Question: I use javacc 5.0 to generate a json parser with the grammar file: <URL>
But there are some errors in the generated java source code.
'''
char escape = '\\';
'''
and
'''
switch(echar)
{
case 'n':
buf.append(System.getProperties().get("line.separator")); to++;
break;
case 'r': buf.append('\r'); to++; break;
case 't': buf.append('\t'); to++; break;
case 'b': buf.append('\b'); to++; break;
case 'f': buf.append('\f'); to++; break;
case '\\': buf.append('\\'); to++; break;
case '"': buf.append('"'); to++; break;
case '\'': buf.append('\''); to++; break;
case '\r': to++; if (to < len && s.charAt(to) == '\n') to++; break;
case '\n': to++; break;
}
'''
And in the grammer file, they are:
'''
char escape = '\';
'''
And
'''
switch(echar)
{
case 'n':
buf.append(System.getProperties().get("line.separator")); to++;
break;
case 'r': buf.append('
'); to++; break;
case 't': buf.append(' '); to++; break;
case 'b': buf.append(''); to++; break;
case 'f': buf.append('
'); to++; break;
case '\': buf.append('\'); to++; break;
case '"': buf.append('"'); to++; break;
case ''': buf.append('''); to++; break;
case '
': to++; if (to < len && s.charAt(to) == '
') to++; break;
case '
': to++; break;
}
'''
These case chars should not be escaped, but how to do it?
---
The code can't be compiled in my IDEA, please see my screenshot:

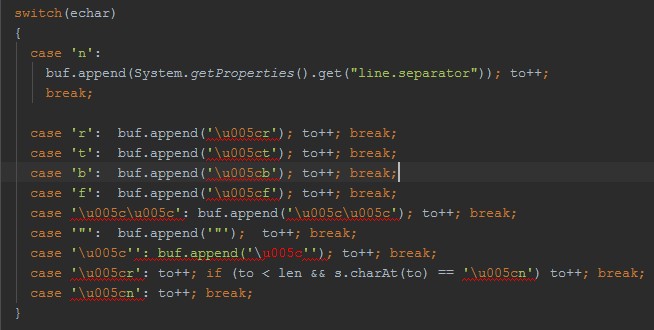
Answer: There is no error in the generated code. The literals ''\'' and ''\\'' mean the same thing in Java. The reason is that unicode escapes are processed first and other escape sequences are processed later. See section 3.2 of the JLS (3rd edition) <URL>
---
: The following was added in response to Freewind's comment
'''
theo-laptop:src theo$ javacc JSON.jj
Java Compiler Compiler Version 5.0 (Parser Generator)
(type "javacc" with no arguments for help)
Reading from file JSON.jj . . .
Note: UNICODE_INPUT option is specified. Please make sure you create the parser/lexer using a Reader with the correct character encoding.
File "TokenMgrError.java" is being rebuilt.
File "ParseException.java" is being rebuilt.
File "Token.java" is being rebuilt.
File "JavaCharStream.java" is being rebuilt.
Parser generated successfully.
theo-laptop:src theo$ fgrep \u005c JSON.java
char escape = '\\';
case 'r': buf.append('\r'); to++; break;
case 't': buf.append('\t'); to++; break;
case 'b': buf.append('\b'); to++; break;
case 'f': buf.append('\f'); to++; break;
case '\\': buf.append('\\'); to++; break;
case '\'': buf.append('\''); to++; break;
case '\r': to++; if (to < len && s.charAt(to) == '\n') to++; break;
case '\n': to++; break;
theo-laptop:src theo$ javac JSON.java
theo-laptop:src theo$ javac -version
javac 1.7.0_07
'''